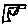
Label: hexagon